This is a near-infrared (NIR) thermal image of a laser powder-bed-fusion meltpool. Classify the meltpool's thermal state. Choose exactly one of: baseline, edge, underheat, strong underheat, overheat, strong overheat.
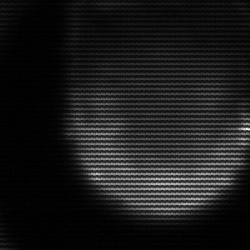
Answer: edge